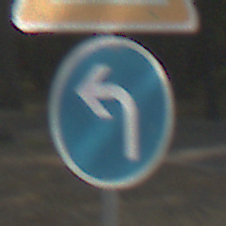
Verkehrszeichen: VorgeschriebeneFahrtrichtungLinks
Zusatzzeichen oben: Lichtzeichenanlage
Umgebung: Outdoor, Suburban
Tageszeit: MorningAfternoon
Wetter: Clear
Licht: Natural
Jahreszeit: NotSpecified
Kontrast: HighContrast